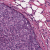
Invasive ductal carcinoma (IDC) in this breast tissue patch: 0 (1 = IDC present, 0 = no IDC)